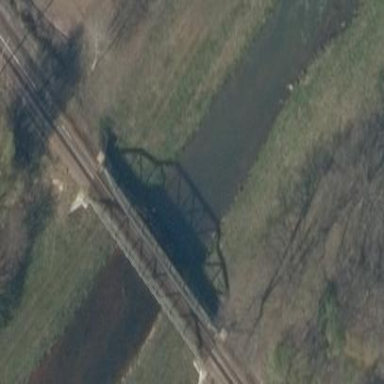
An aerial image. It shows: Bridge that is part of the railway land use.